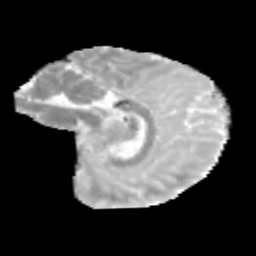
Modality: MD
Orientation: sagittal
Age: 10
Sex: male
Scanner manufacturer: siemens
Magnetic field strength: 3 T
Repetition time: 3.8 s
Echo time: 0.07 s